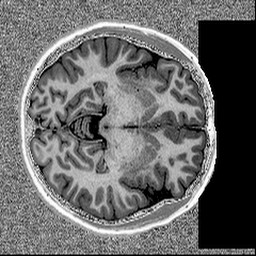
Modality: MP2RAGE
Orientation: axial
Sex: female